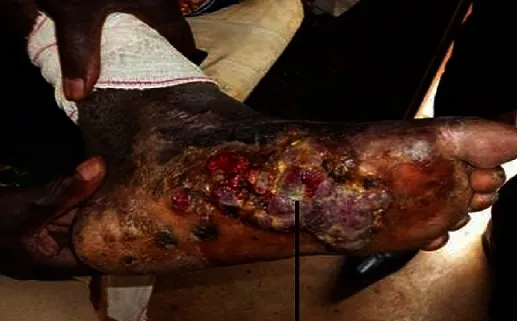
Photograph of the patient's foot at the entrance to the Hospital; case of pyogenic granuloma (by Dr. Noubom).
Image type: medical_photograph (skin_photograph)